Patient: sex M, age 21
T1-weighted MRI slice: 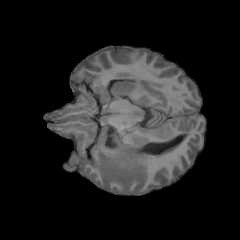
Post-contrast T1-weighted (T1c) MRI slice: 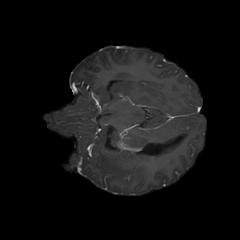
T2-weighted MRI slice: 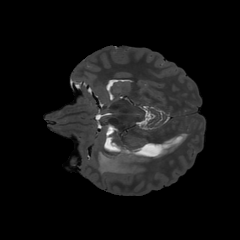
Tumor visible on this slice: yes
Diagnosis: Glioblastoma, IDH-wildtype
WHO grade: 4